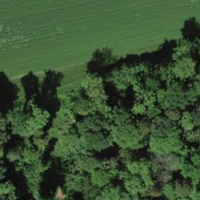
EUNIS habitat code: 41
Species observed at this site:
Allium ursinum